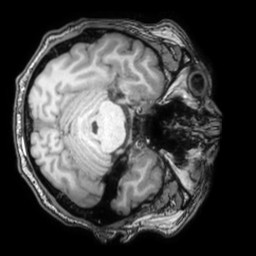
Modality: T1w
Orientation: axial
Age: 27
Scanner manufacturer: philips
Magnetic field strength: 3 T
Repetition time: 0.007 s
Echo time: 0.003501 s